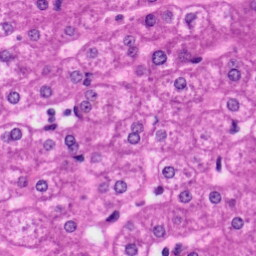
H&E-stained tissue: Liver